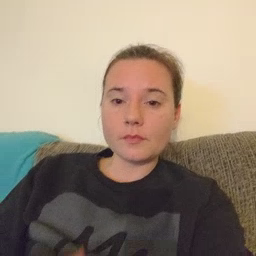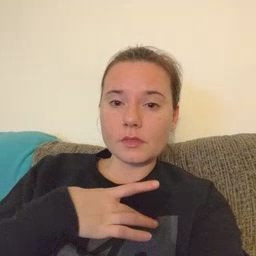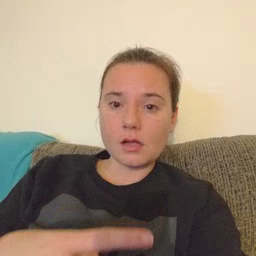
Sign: like